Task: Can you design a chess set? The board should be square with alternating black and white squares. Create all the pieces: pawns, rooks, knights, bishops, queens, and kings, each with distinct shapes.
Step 3536:
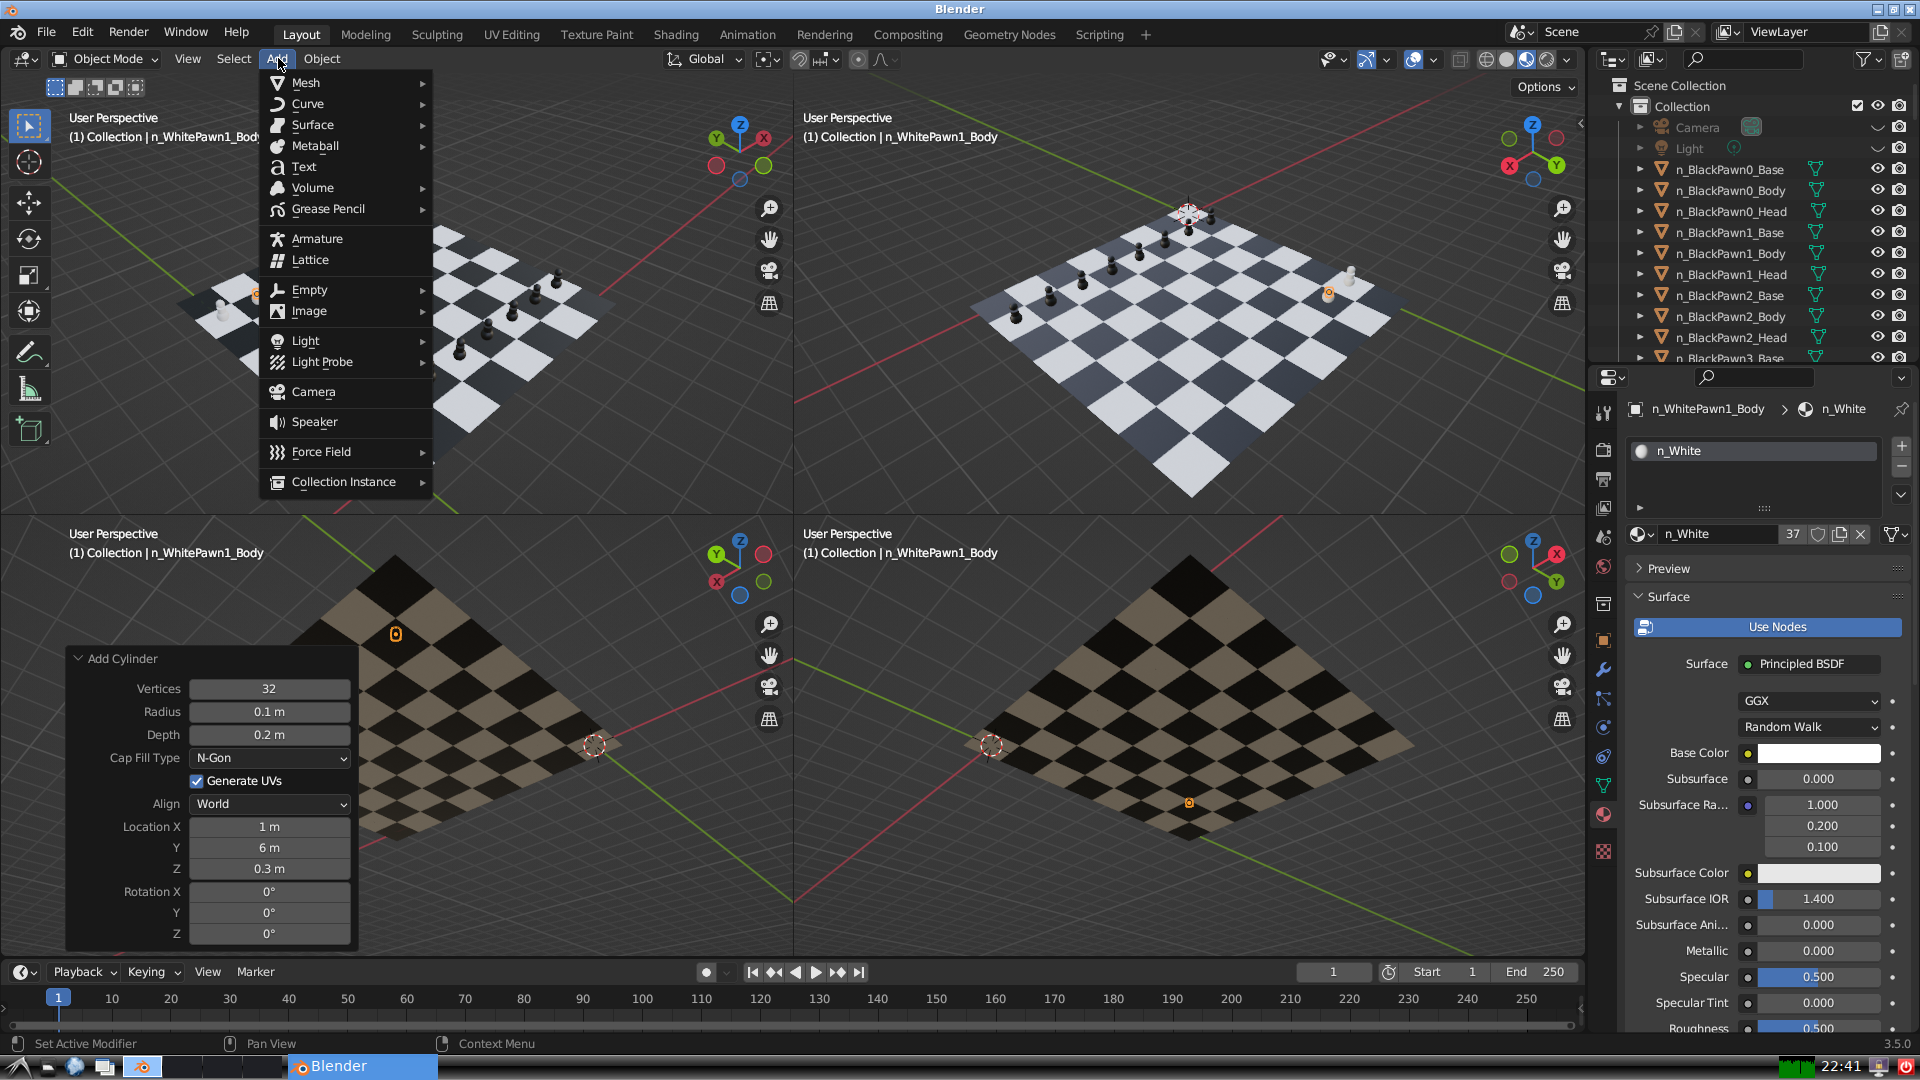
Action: {"mouse_move": [304, 82]}